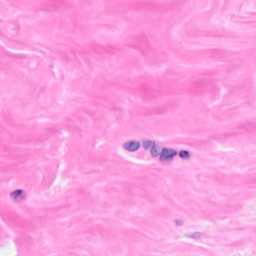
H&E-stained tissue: Breast